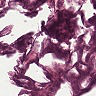
Metastatic tissue present: no